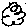
Label: cloud